Question: I am trying to use jQuery Validate to prevent my ajax form submit when three fields contain any characters other than digits. Apparently I'm doing something wrong, but I can't see what.
: There seem to be two errors. My validation rules use the field ID instead of the field name. However, after fixing that problem, the form still validates unexpectedly..
This is my jQuery code:
'''
(function() {
$(document).ready(function() {
formSubmits();
/**
* Handles all the form submits that go on.
* This is primarily the ID search and the form submit.
*/
function formSubmits() {
/*** SAVE RECIPE ***/
// validate form
$("#category-editor").validate({
rules: {
"time-prep": {number: true}, /* not sure why validation doesn't work.. */
"time-total": {number: true}, /* according to this, it should: http://goo.gl/9z2odC */
"quantity-servings": {number: true}
},
submitHandler: function(form) {
// submit changes
$.getJSON("setRecipe.php", $(form).serialize() )
.done(function(data) {
// de-empahaize submit button
$('.footer input[type=submit]')
.removeClass('btn-primary')
.addClass('btn-default');
});
// prevent http submit
return false;
}
});
}
});
})(jQuery);
'''
Here's what I see in the inspector when I put a breakpoint inside the submitHandler. It is getting to the submitHandler despite bad input (a value of 'dsdfd' instead of '123')

This is the relevant markup:
'''
<form id="category-editor" class="form-inline" method="get">
....
<div class='form-group'>
<div>
<label for="time-prep">Prep time (min):</label>
<input value="" id="time-prep" name="activeTime" class="form-control min-calc jqValidateNum" data-calc-dest="time-prep-desc" type="number">
<input value="" id="time-prep-desc" name="activeTimeDesc" class="form-control subtle" type="text">
</div>
</div>
<div class='form-group'>
<div>
<label for="time-total">Total time (min):</label>
<input value="" id="time-total" name="totalTime" class="form-control min-calc jqValidateNum" data-calc-dest="time-total-desc" type="number">
<input value="" id="time-total-desc" name="totalTimeDesc" class="form-control subtle" type="text">
</div>
</div>
<div class='form-group'>
<div>
<label for="quantity-servings">Servings:</label>
<input value="" id="quantity-servings" name="servings" class="form-control jqValidateNum" type="number">
</div>
</div>
....
</form>
'''
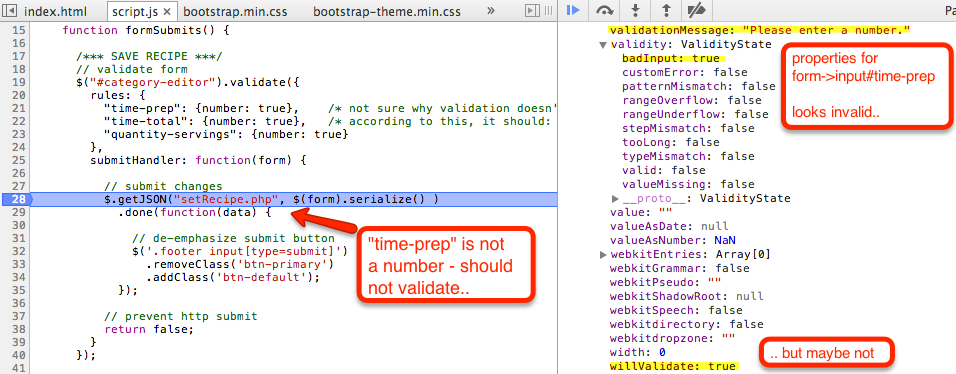
Answer: You've got your rules set up with the "id" values for the '<input>' elements instead of their "name" values. Should be:
'''
rules: {
"activeTime": {number: true},
"totalTime": {number: true},
"servings": {number: true}
},
'''
-- now that you've fixed that, I think the problem is that the "value" properties of the input elements are empty, because you've declared them 'type=number'. Firefox and Chrome let you type anything into the fields, but they won't have a non-empty value unless the fields really do contain numbers.
If you also mark the fields as required, then it works. <URL>